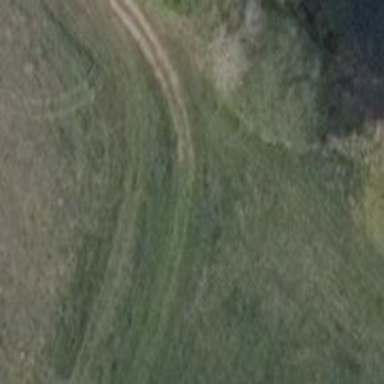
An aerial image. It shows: Grassy track with grade5 tracktype.